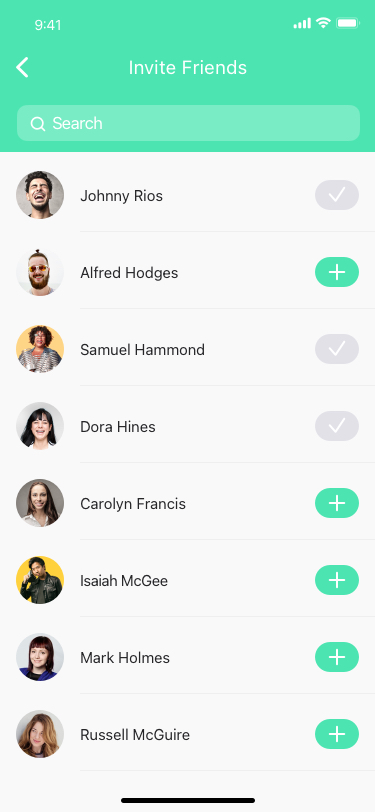
Text in this UI design:
Search
Invite Friends
Johnny Rios
Alfred Hodges
Samuel Hammond
Dora Hines
Carolyn Francis
Isaiah McGee
Mark Holmes
Russell McGuire